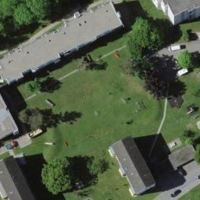
EUNIS habitat code: 54
Species observed at this site:
Vespa crabro